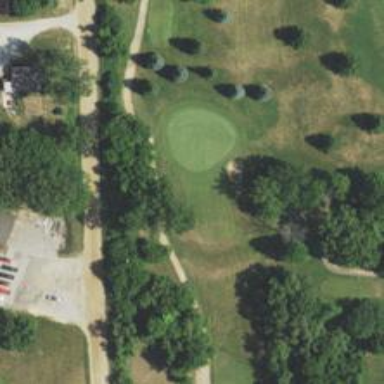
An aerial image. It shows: Path for both road and golf.